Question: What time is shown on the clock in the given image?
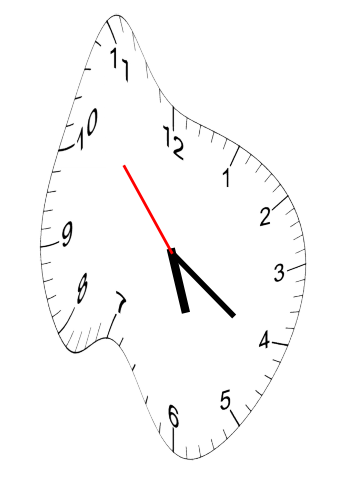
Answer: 05:20:53